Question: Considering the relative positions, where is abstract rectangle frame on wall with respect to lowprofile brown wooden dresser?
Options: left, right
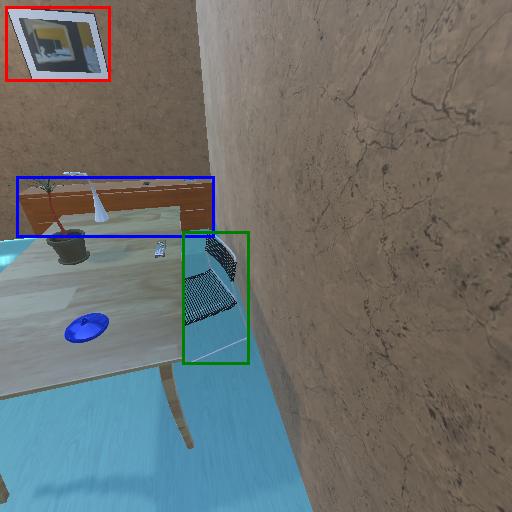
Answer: left